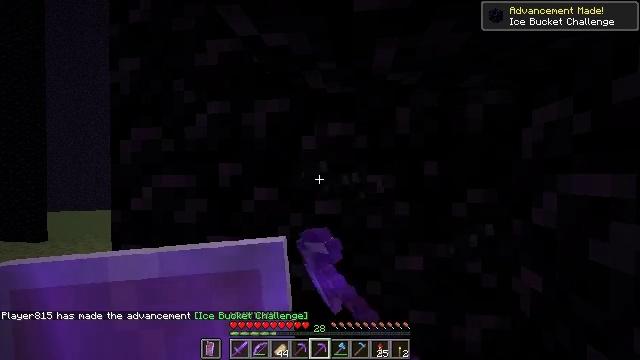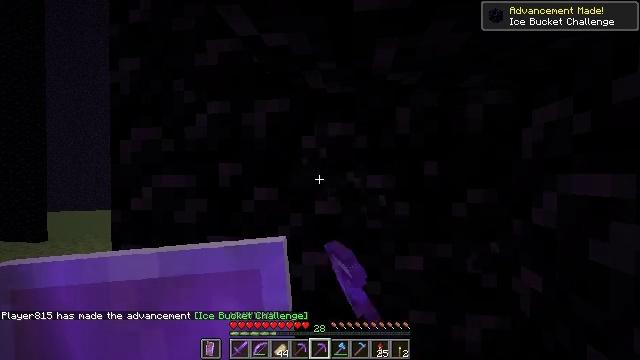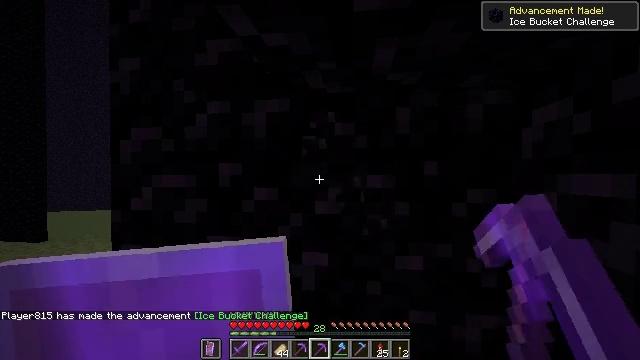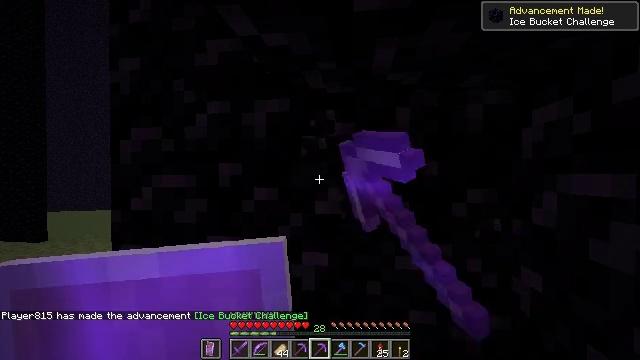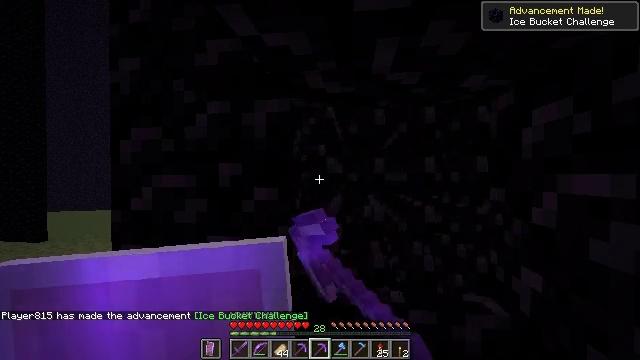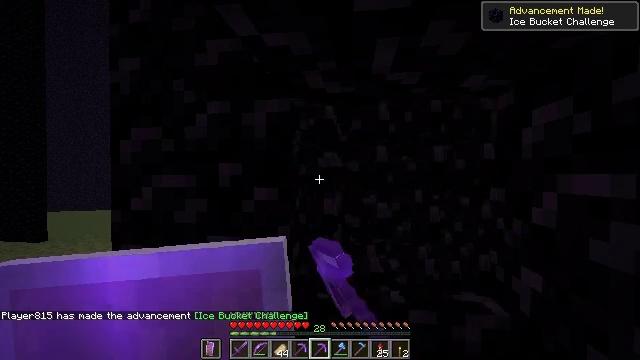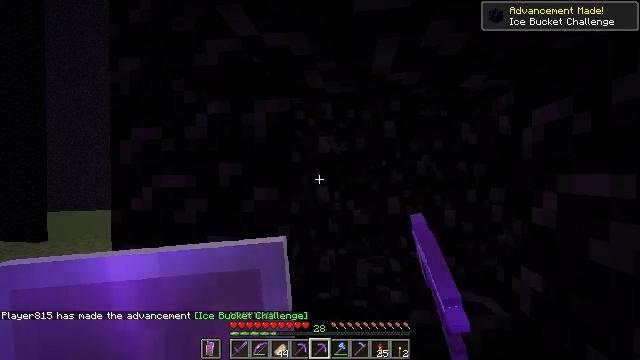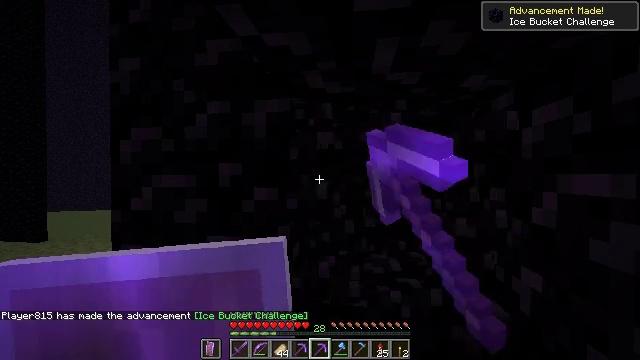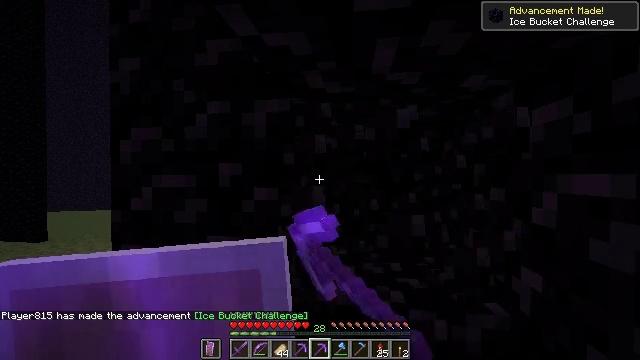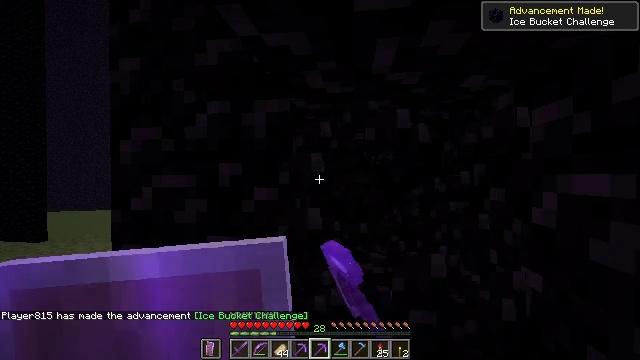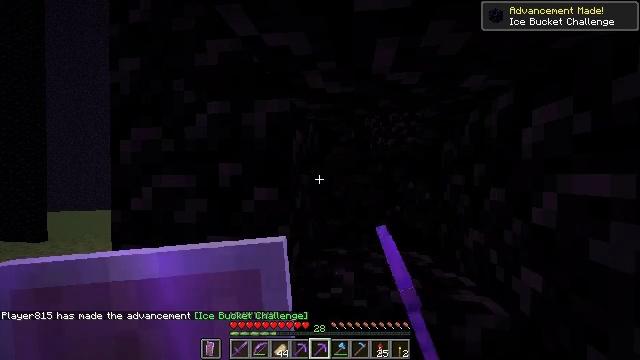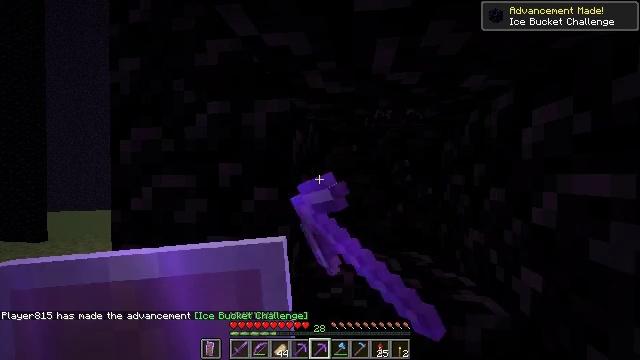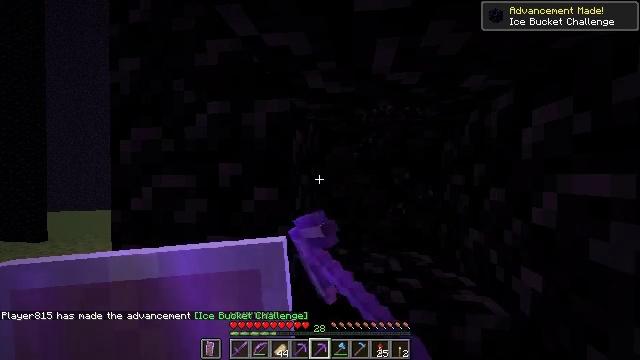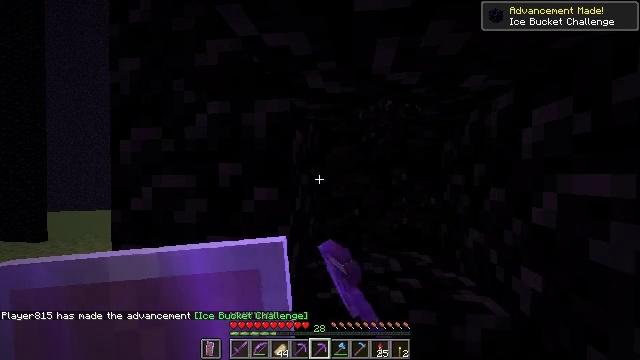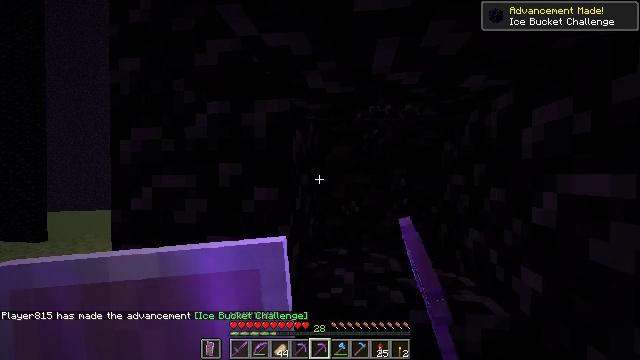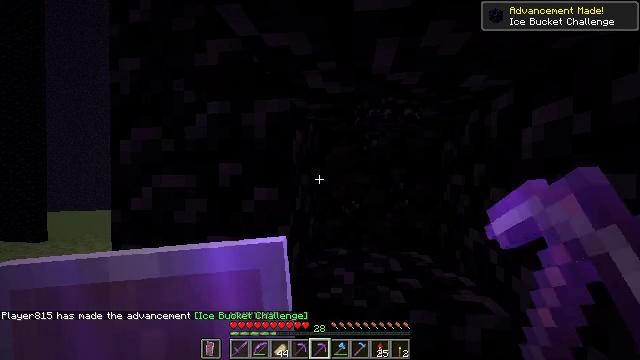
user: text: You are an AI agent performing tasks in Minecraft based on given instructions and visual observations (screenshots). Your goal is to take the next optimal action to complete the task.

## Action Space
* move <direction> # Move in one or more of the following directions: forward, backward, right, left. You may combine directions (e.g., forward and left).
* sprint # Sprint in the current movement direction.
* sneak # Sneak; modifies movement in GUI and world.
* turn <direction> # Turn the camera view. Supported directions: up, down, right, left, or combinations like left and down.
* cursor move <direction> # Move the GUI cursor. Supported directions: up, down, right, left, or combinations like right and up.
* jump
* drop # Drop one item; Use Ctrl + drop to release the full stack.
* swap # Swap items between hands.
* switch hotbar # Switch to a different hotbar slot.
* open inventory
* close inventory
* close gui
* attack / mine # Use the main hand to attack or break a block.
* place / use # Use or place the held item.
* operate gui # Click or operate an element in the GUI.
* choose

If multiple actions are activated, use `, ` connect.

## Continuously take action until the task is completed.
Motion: motion action
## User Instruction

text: Mine the tough obsidian.
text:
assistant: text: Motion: attack / mine
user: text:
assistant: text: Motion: attack / mine
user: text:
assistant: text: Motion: attack / mine
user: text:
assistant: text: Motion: attack / mine
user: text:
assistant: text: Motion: attack / mine
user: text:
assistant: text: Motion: attack / mine
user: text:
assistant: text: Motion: attack / mine
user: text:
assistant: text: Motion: attack / mine
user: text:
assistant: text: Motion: attack / mine
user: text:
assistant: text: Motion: attack / mine
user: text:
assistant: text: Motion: attack / mine
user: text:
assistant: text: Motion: attack / mine
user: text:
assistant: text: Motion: attack / mine
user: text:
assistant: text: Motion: attack / mine
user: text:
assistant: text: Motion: attack / mine
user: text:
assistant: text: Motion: attack / mine
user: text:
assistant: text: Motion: attack / mine
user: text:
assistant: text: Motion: attack / mine
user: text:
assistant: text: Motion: attack / mine
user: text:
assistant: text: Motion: attack / mine
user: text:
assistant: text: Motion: attack / mine
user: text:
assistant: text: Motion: attack / mine
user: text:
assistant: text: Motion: attack / mine
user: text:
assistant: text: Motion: attack / mine
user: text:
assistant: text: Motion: attack / mine
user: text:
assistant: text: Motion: attack / mine
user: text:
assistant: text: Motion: attack / mine
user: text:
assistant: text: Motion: turn left, attack / mine
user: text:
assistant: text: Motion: turn left, attack / mine
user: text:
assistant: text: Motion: turn left, attack / mine